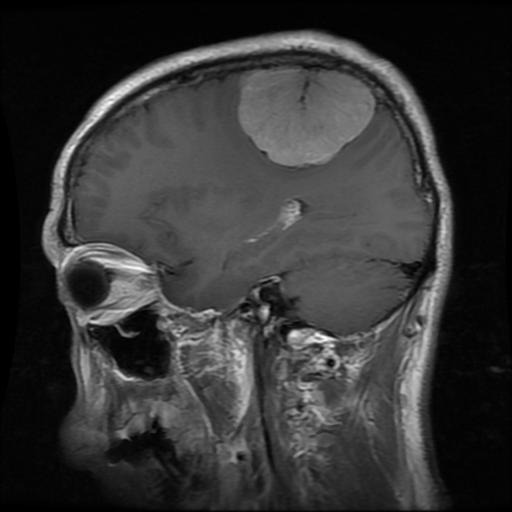
Label: meningioma